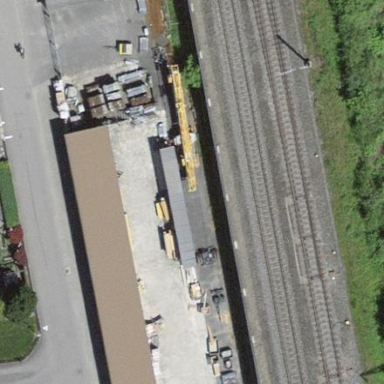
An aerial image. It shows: Warehouse.